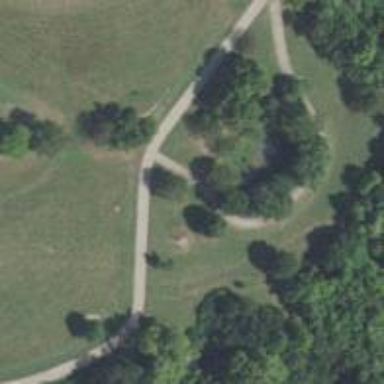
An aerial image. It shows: Disc golf hole.